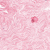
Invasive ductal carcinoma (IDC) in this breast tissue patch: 0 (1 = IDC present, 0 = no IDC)